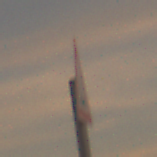
Verkehrszeichen: UnebeneFahrbahn
Umgebung: Outdoor, Nature
Tageszeit: SunriseSunset
Wetter: PartlyCloudy
Licht: Natural
Jahreszeit: NotSpecified
Kontrast: LowContrast